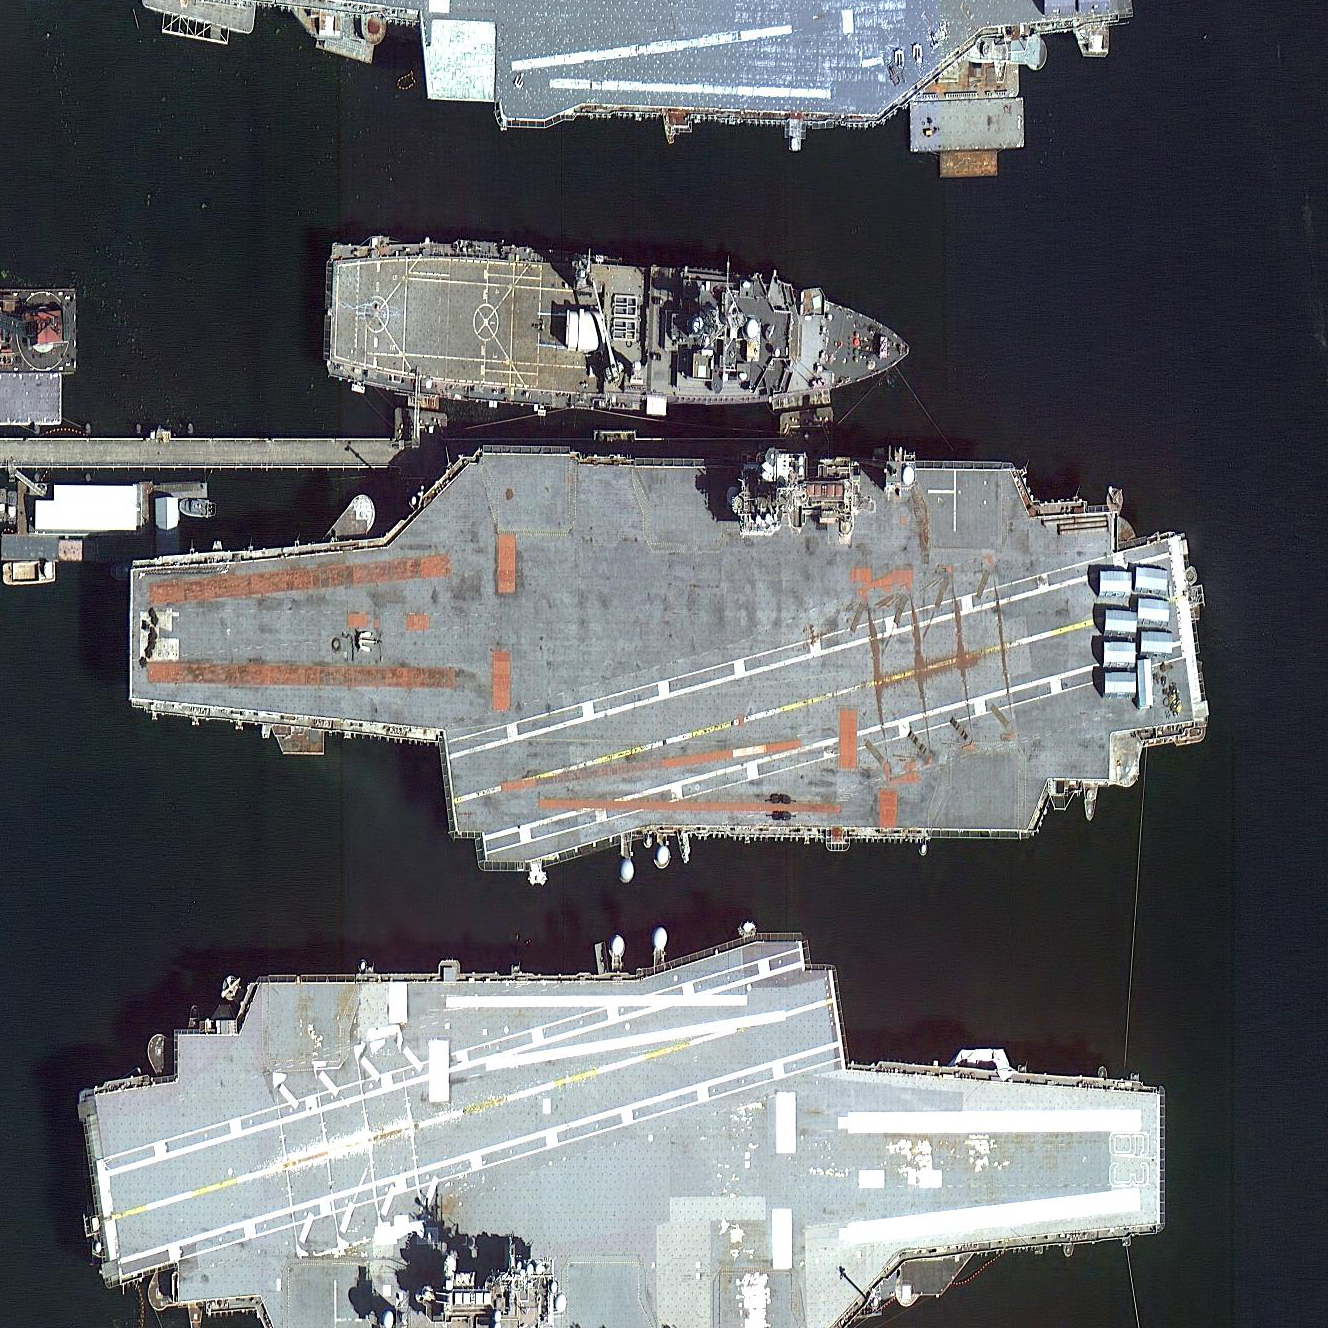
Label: aircraft_carrier